Field crop: maize
Growth stage: 1
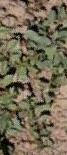
Species: convolvulus